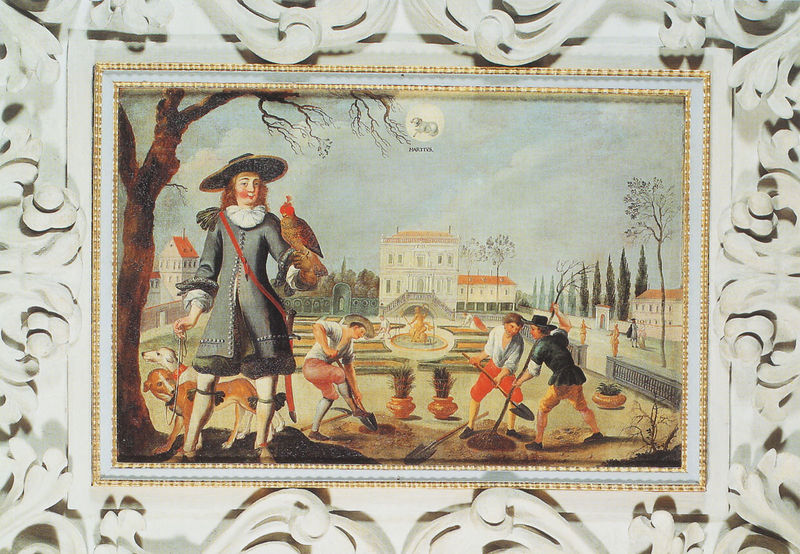
Titel: Festsaal des Klosters St. Benedikt
Künstler: Kaspar Feichtmayr
Standort: Benediktbeuern, Kloster St. Benedikt (EU - D - Bayern - Oberbayern)
Schlagwörter: adler, baum, falke, mann, wasser, bäume, hut, männer, haus, hund, hunde, park, schloss, zaun, rahmen, bild, gold, pflanze, pflanzen, arbeit, bauern, brunnen, garten, skulptur, blumentöpfe, töpfe, lamm, palast, anwesen, landhaus, greifvogel, beet, gärtner, falkner, h, vogel jagd